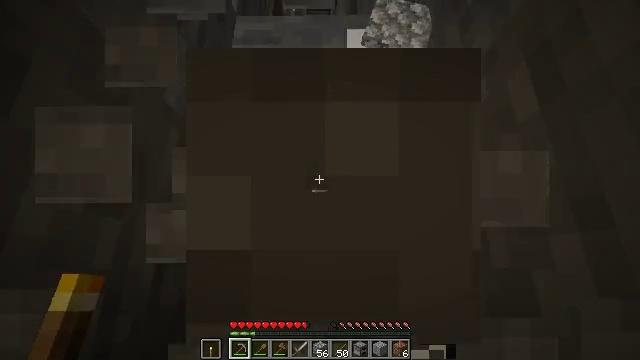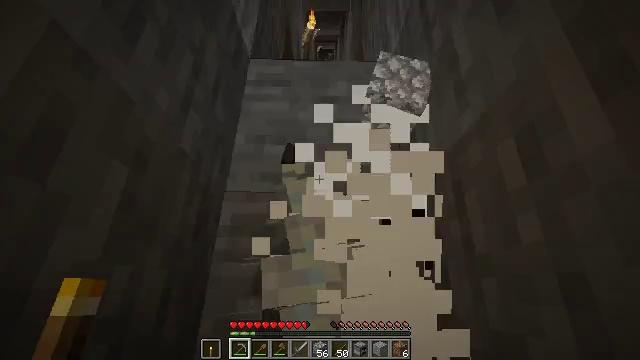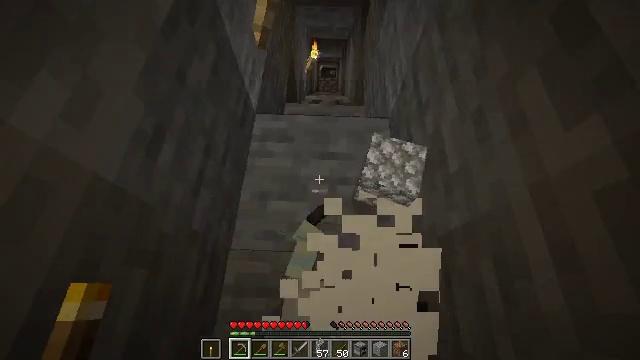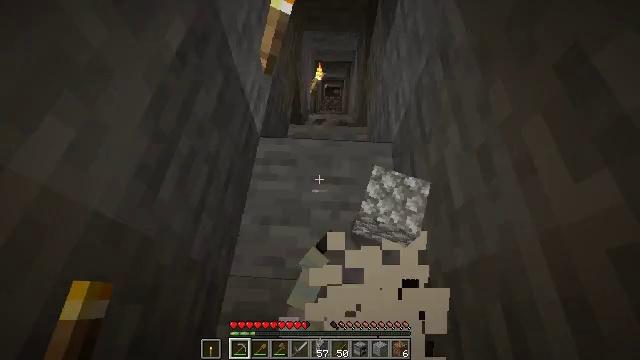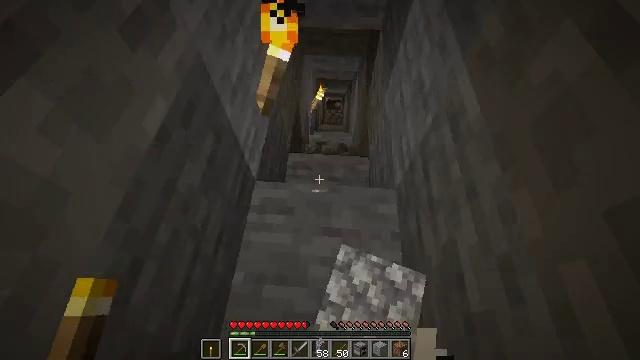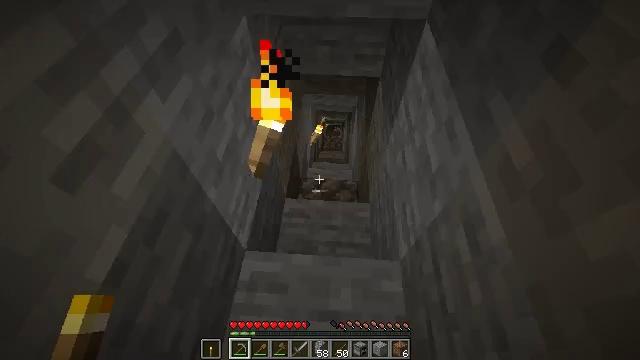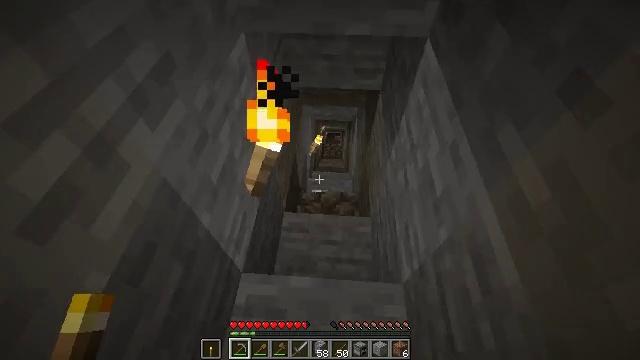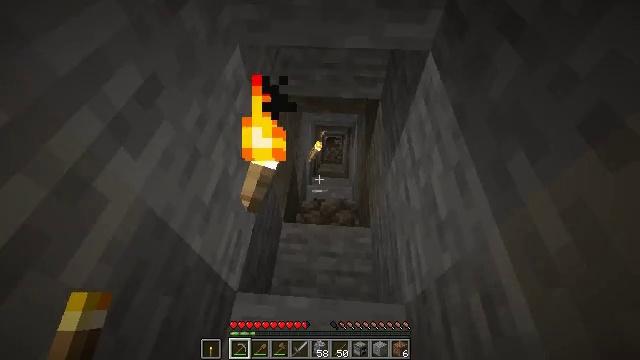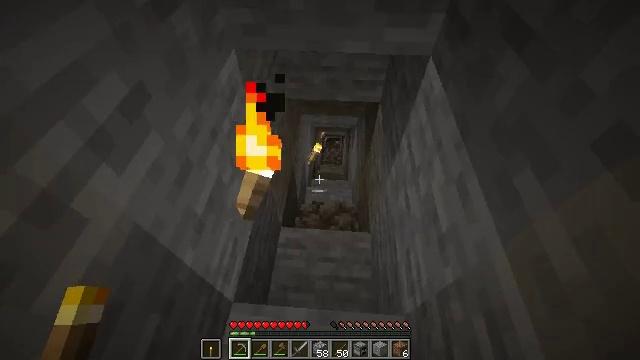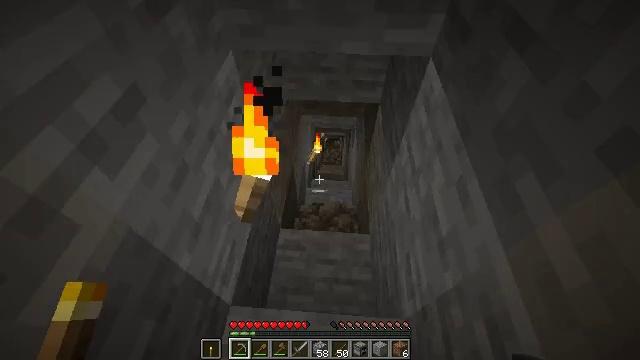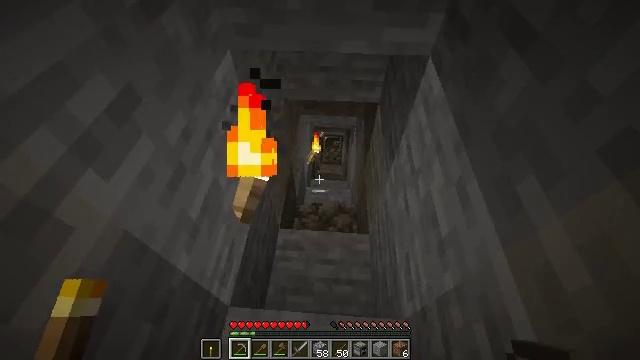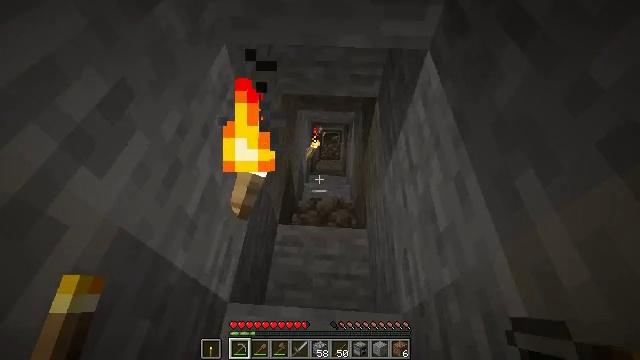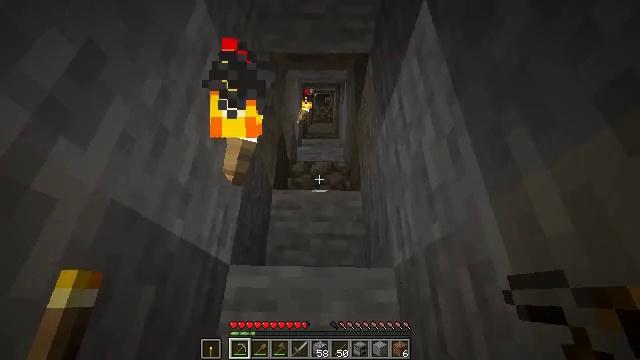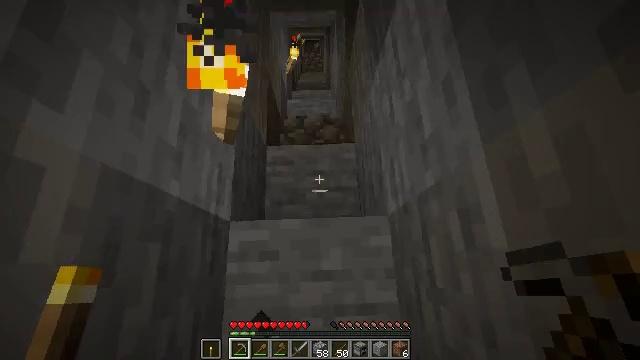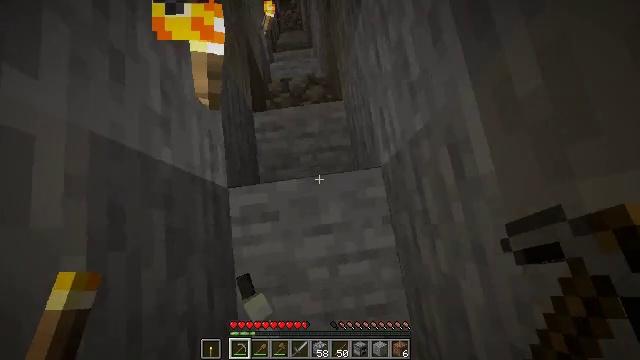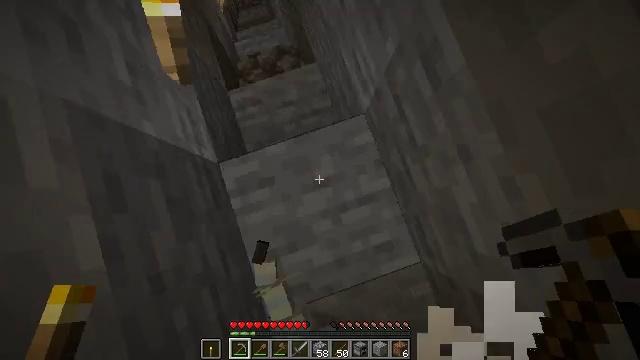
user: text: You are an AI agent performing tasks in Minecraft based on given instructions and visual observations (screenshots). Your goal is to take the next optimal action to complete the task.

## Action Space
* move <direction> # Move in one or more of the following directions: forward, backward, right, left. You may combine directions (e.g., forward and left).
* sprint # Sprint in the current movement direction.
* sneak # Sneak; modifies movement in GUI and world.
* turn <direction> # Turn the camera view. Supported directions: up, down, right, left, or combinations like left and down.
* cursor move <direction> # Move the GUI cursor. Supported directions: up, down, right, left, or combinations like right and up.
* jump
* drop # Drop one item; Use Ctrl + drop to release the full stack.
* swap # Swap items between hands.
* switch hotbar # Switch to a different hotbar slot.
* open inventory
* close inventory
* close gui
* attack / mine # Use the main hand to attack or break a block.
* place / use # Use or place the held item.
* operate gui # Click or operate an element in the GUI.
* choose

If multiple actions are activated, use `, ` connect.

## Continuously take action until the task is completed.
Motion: motion action
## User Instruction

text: Destroy the infested stone.
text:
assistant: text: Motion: move forward, turn left and up
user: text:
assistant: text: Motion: move forward, turn up
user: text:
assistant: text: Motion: move forward, turn left and up
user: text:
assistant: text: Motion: move forward, turn up
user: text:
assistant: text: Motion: move forward, turn up
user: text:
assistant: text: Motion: turn up
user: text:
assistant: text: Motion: no_op
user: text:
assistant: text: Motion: no_op
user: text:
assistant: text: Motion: no_op
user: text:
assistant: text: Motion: no_op
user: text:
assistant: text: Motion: turn down
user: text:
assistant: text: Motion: turn right and down
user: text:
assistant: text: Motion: turn right and down
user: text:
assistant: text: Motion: move back, turn right and down
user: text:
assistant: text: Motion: move back, turn right and down
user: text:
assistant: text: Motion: move back, turn right and down
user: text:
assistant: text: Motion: move back, turn right and down, jump
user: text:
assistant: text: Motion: move back, jump
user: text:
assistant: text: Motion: move back, turn left, jump
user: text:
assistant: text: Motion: move back, turn left and up, jump
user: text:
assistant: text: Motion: move back, turn left and up, jump
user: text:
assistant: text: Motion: move back, turn left and up
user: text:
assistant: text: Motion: move back, turn left
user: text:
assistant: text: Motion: move back and move right, turn left and up
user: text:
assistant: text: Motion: move back and move right, turn left
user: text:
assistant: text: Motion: move back and move right, turn left and up
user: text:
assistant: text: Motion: move back and move right, turn left and up
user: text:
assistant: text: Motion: move back and move right, turn left
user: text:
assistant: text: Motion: move back, turn left and up
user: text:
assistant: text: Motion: move back, turn left and up